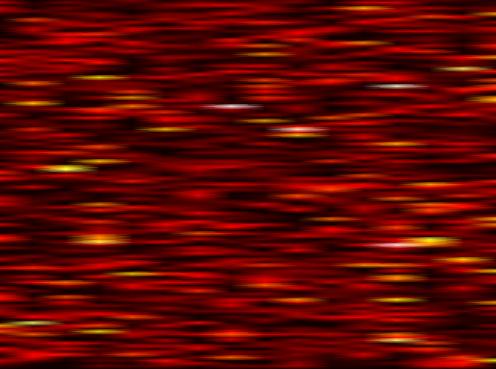
Label: OFDM